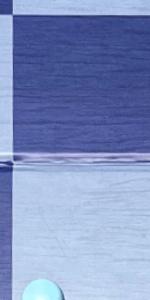
Label: Empty